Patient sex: F
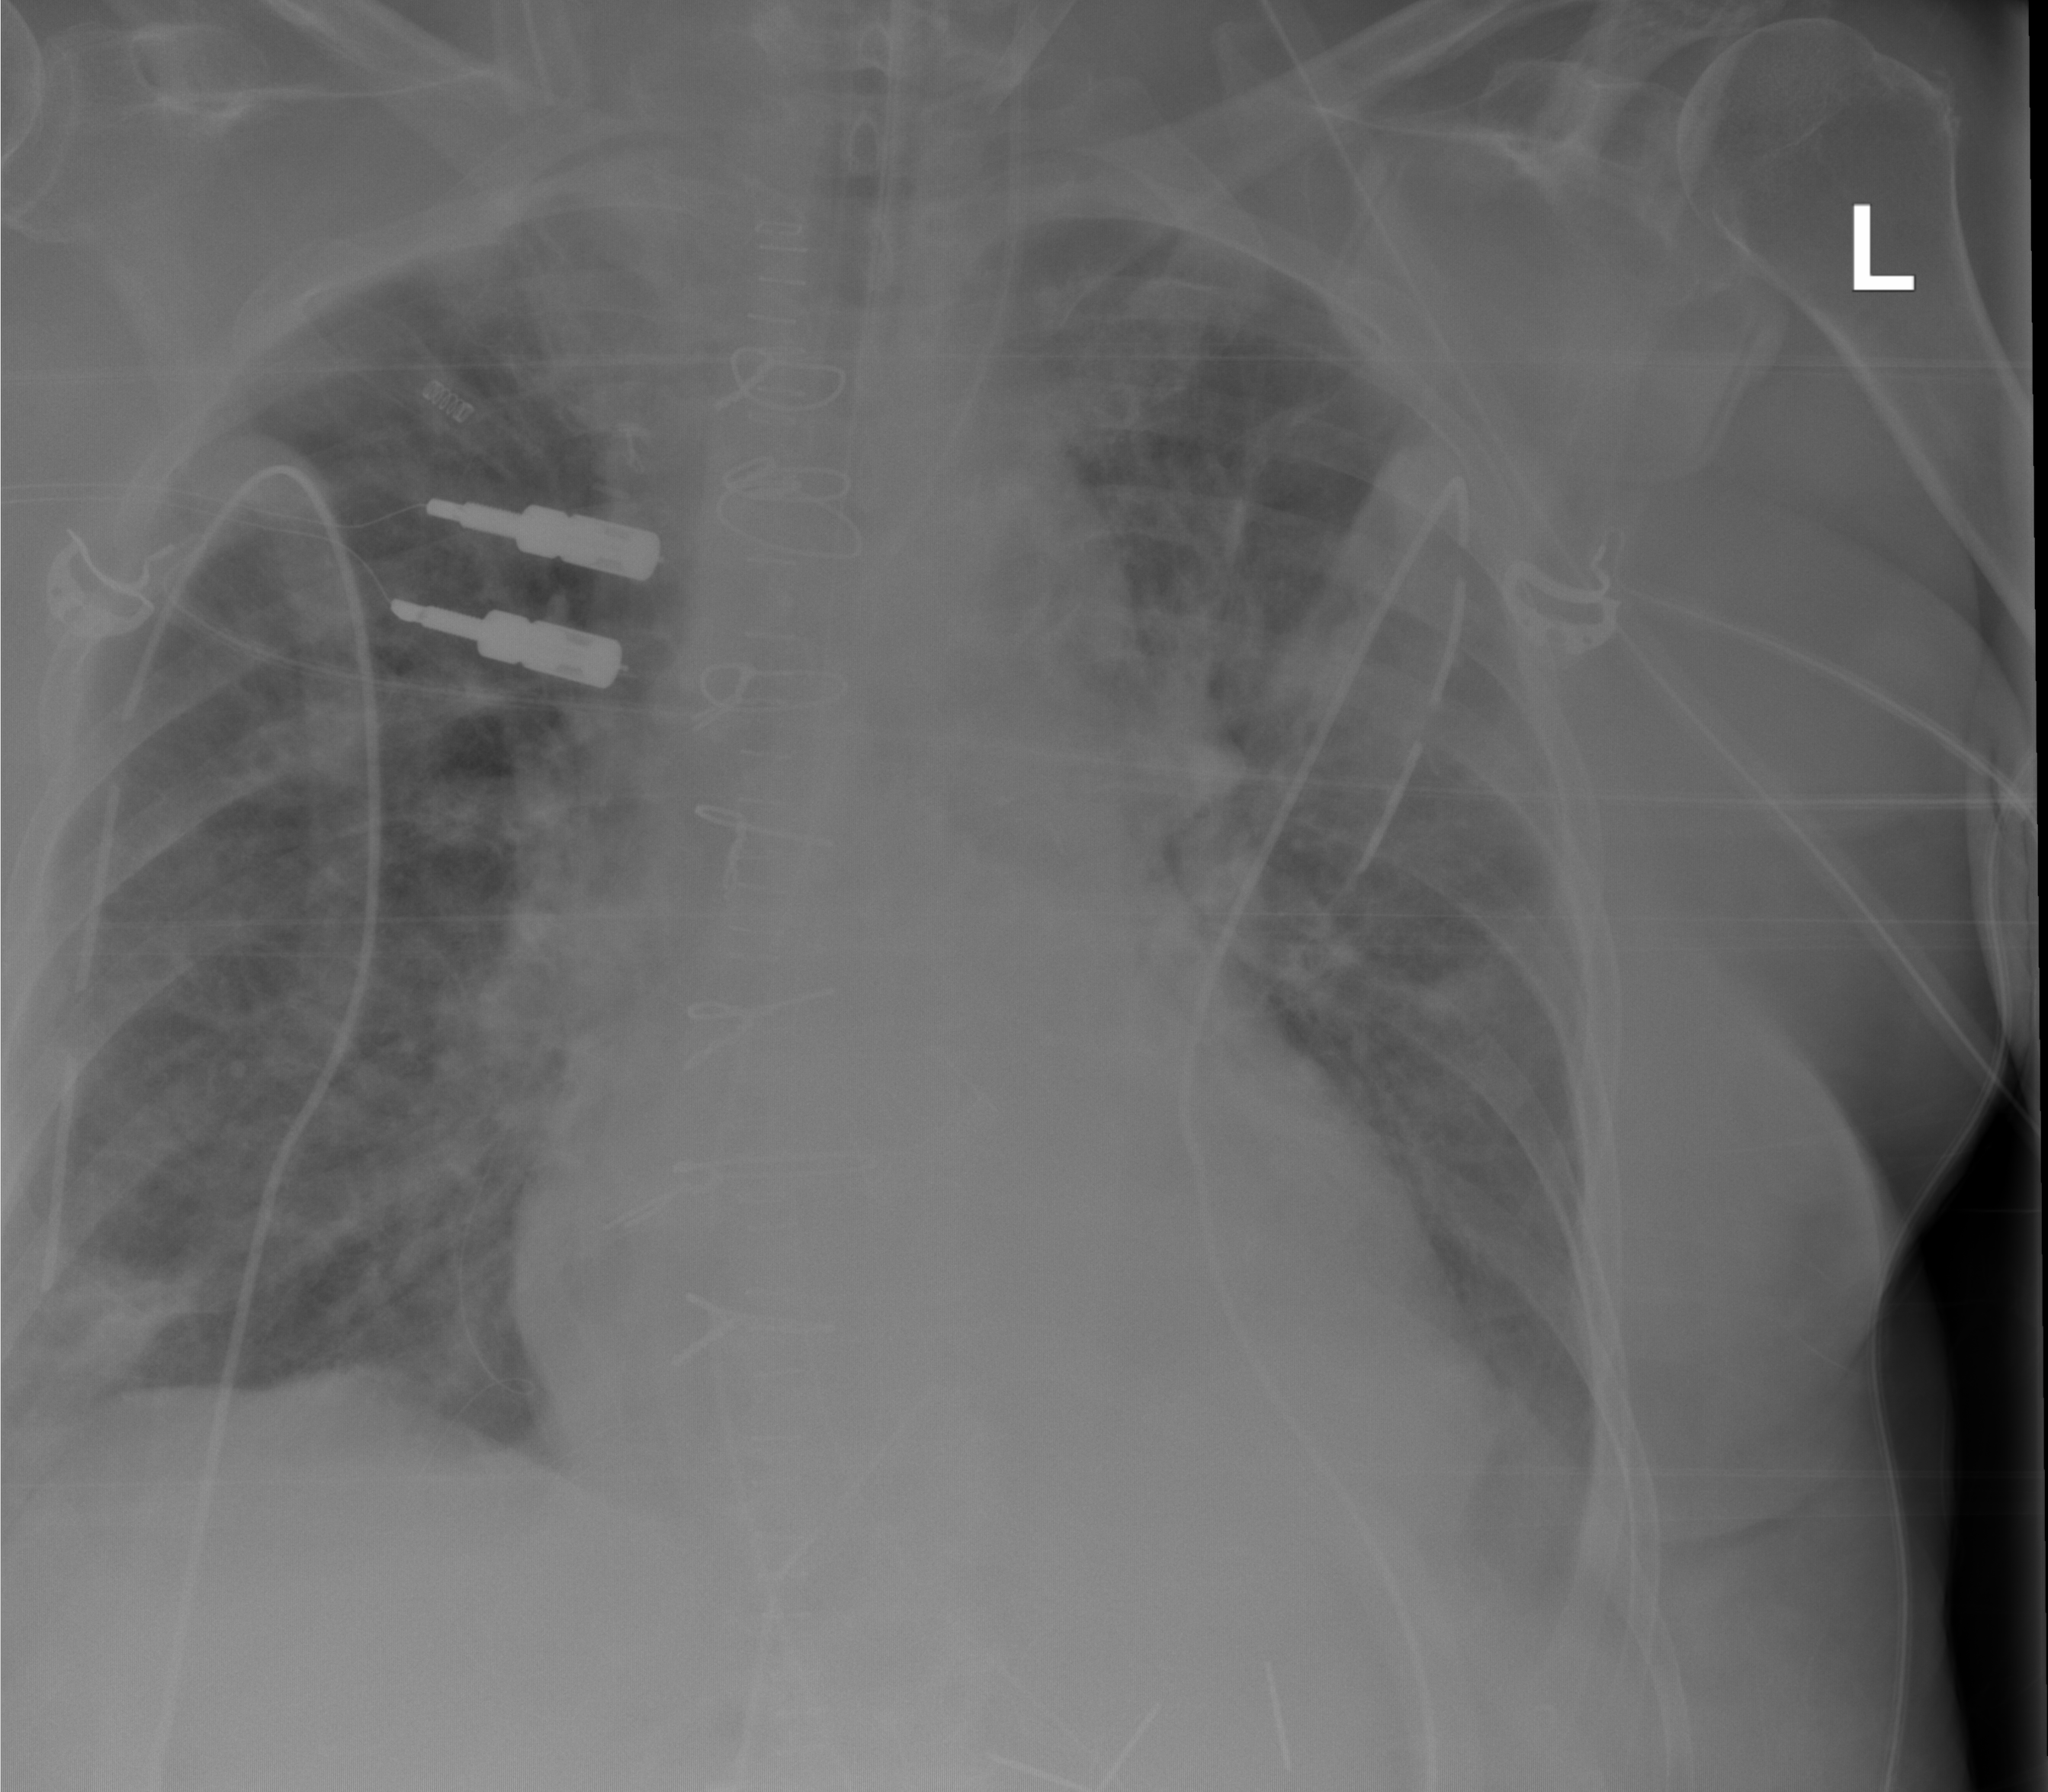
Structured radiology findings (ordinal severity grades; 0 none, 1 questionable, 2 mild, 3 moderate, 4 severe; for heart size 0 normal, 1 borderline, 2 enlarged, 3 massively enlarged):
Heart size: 2
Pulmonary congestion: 2
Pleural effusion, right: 0
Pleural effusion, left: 0
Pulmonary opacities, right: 0
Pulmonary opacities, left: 0
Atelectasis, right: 2
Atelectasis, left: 2